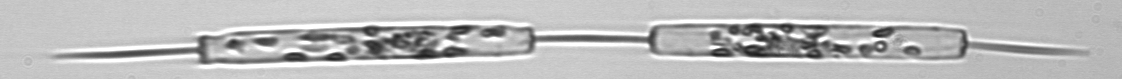
Label: Ditylum_brightwellii